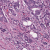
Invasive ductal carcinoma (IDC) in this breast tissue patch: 1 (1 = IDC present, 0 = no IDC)